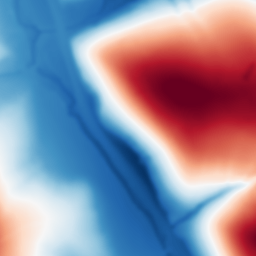
Category: multiscale
Decomposition family: dog_multiscale
Decomposition parameters: sigma_ratio: 2
n_scales: 6
base_sigma: 2
Upsampling method: bspline
Upsampling parameters: scale: 8
Upsampling scale: 8